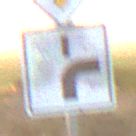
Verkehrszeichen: VerlaufVorfahrtsstrasse8
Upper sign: Vorfahrtsstrasse
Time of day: SunriseSunset
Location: Outdoor (Nature)
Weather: Clear
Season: NotSpecified
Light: Natural